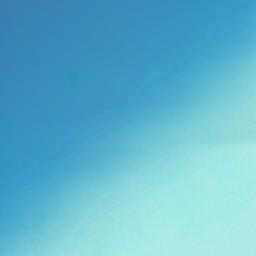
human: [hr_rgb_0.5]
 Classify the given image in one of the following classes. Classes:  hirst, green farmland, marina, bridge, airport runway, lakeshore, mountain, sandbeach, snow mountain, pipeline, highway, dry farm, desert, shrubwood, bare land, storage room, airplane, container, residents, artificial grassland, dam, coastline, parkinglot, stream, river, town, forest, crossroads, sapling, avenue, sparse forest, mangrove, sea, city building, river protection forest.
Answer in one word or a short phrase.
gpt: sea